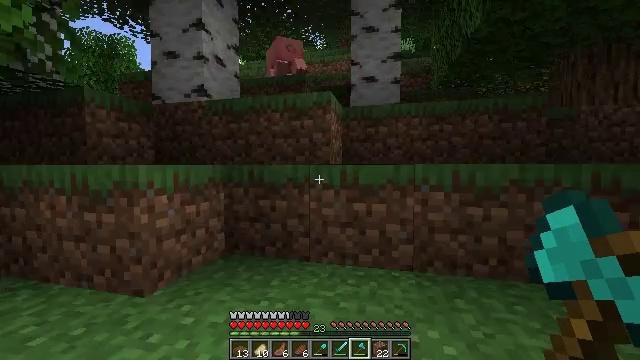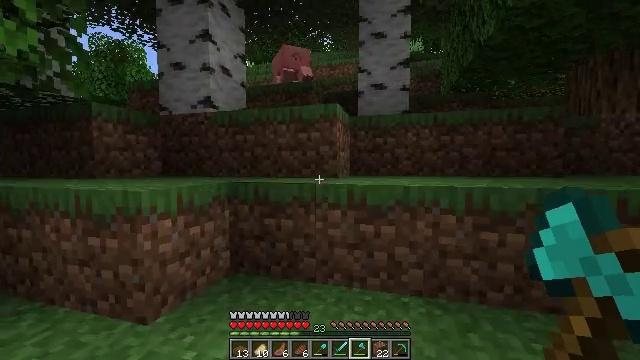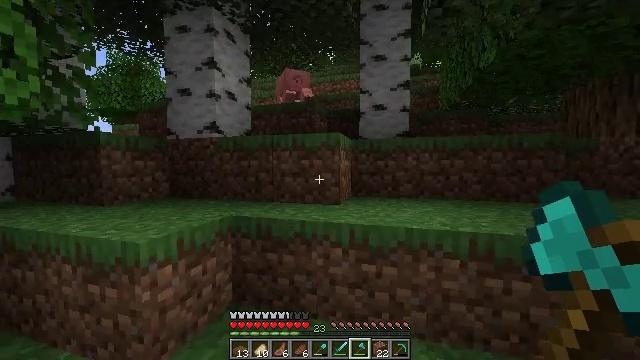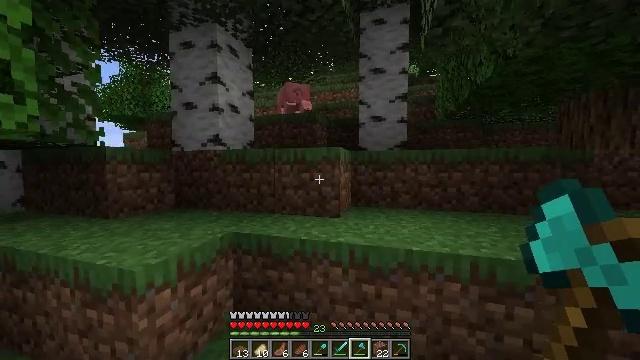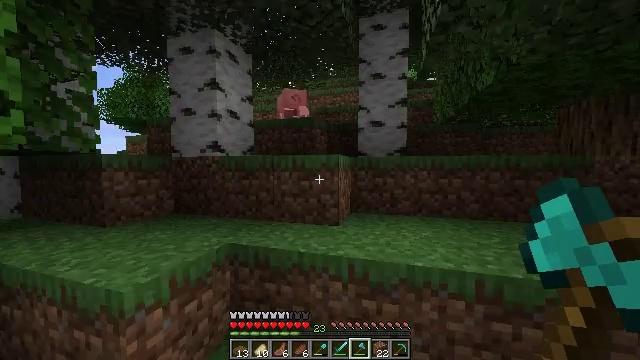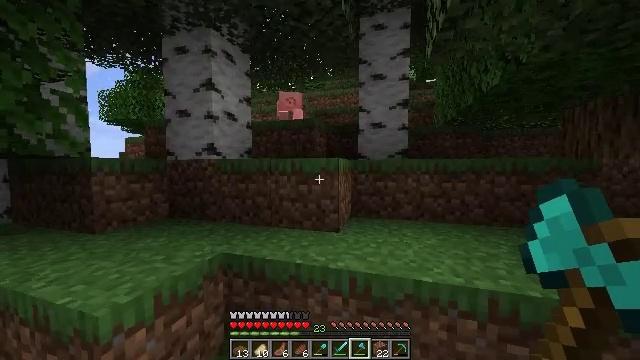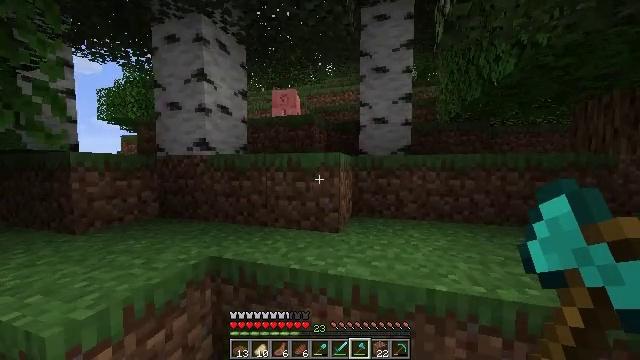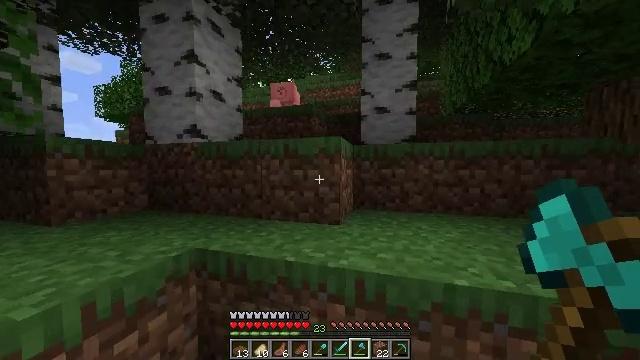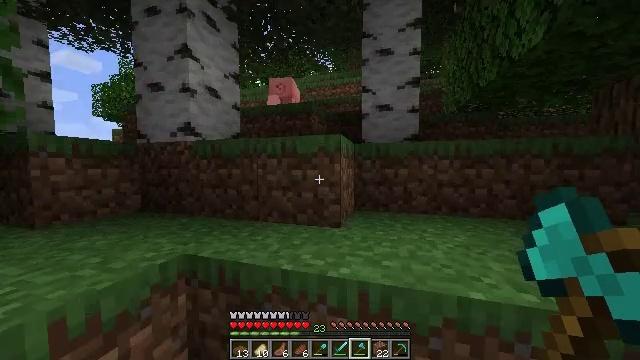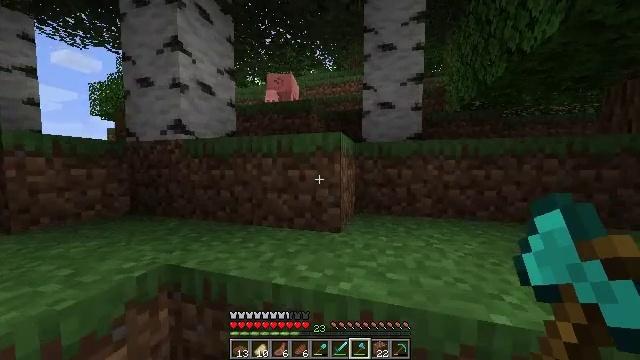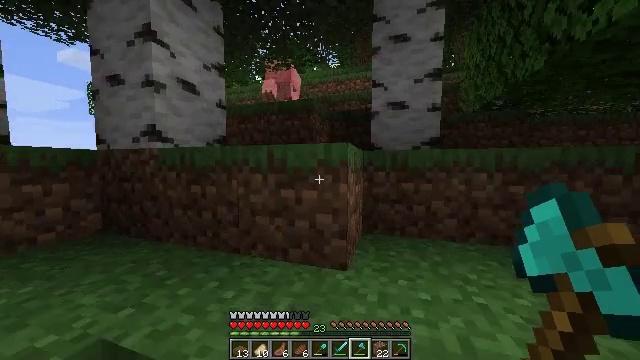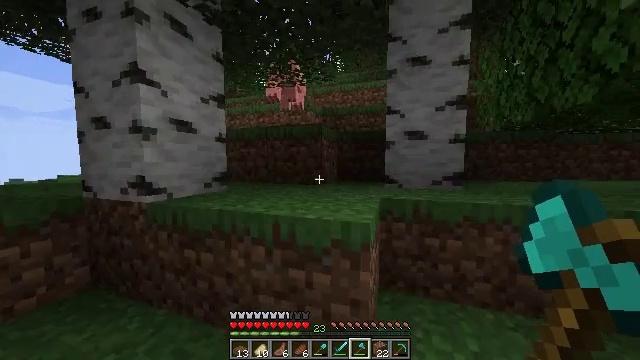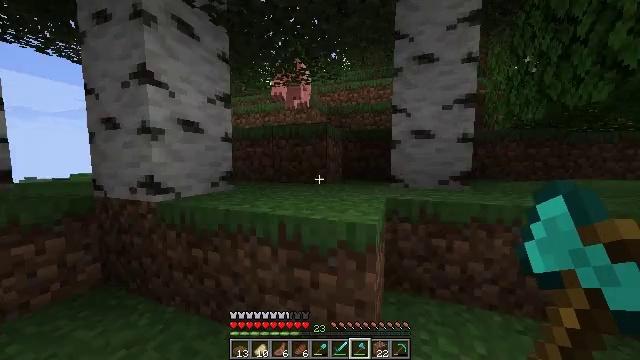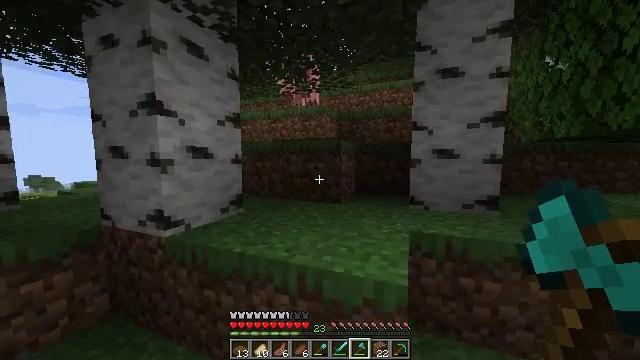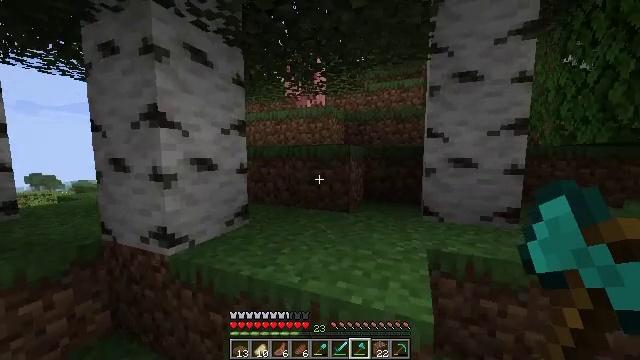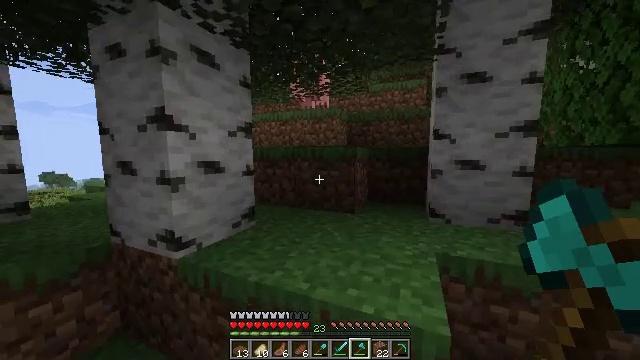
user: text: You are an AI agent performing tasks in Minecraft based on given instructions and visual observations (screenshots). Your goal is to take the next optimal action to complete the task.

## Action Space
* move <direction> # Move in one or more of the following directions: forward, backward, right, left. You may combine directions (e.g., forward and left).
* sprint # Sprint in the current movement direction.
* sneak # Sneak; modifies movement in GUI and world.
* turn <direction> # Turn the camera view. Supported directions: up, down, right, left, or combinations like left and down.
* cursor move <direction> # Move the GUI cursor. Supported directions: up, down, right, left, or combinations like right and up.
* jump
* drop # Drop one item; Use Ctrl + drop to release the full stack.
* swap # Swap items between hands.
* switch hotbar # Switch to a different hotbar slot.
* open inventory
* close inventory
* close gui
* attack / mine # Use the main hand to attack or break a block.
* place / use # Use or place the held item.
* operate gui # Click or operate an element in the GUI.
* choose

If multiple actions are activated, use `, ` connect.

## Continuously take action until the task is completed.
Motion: motion action
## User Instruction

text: Gather birch leaves using hands or shears.
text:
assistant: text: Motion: move forward, sprint, turn left, jump
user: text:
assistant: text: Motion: move forward, sprint, jump
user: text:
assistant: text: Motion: move forward, sprint, jump
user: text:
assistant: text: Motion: move forward, sprint, jump
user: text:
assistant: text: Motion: move forward, sprint, jump
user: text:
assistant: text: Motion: move forward, jump
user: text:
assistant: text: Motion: move forward, jump
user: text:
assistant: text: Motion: move forward, jump
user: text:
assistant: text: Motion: move forward, jump
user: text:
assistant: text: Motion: move forward, jump
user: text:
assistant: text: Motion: move forward, sprint, turn left, jump
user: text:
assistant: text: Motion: move forward, sprint, turn left, jump
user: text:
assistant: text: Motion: move forward, sprint, turn left, jump
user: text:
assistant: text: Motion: move forward, sprint, jump
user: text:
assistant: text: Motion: move forward, sprint, jump
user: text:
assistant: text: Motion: move forward, jump
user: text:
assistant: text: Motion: move forward, jump
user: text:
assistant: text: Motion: move forward, jump
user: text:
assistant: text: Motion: move forward, turn right, jump
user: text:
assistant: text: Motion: move forward, sprint, turn right, jump
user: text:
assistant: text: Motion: move forward, sprint, turn right, jump
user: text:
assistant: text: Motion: move forward, sprint, turn right, jump
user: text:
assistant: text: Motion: move forward, sprint, turn right, jump
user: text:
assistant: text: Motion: move forward, turn right and up, jump
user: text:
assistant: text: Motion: move forward, turn right, jump
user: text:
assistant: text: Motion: move forward, turn right, jump
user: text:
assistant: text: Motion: move forward, jump
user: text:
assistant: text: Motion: move forward
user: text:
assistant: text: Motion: move forward
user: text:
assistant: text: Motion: move forward